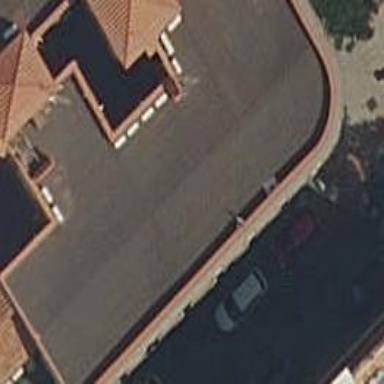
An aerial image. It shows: Veterinary facility.